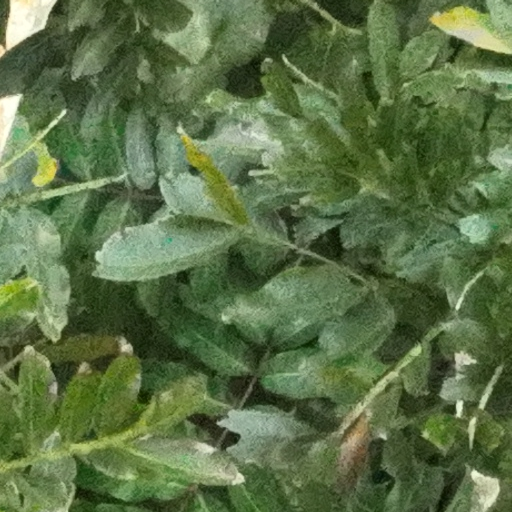
Species: Dipteryx oleifera
GBIF accepted scientific name: Dipteryx oleifera
Crown area (m\u00b2): 364.711